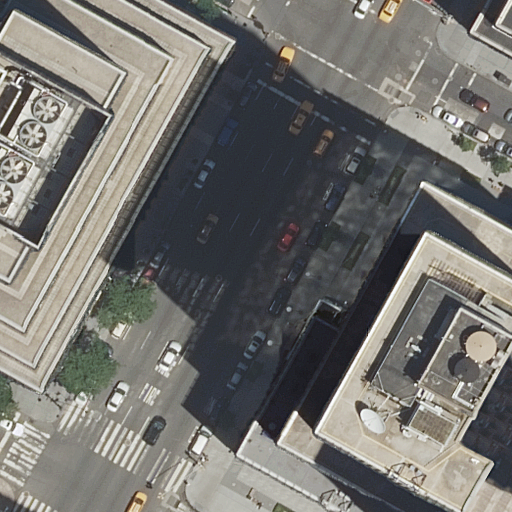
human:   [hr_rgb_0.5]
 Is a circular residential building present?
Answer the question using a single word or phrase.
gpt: no

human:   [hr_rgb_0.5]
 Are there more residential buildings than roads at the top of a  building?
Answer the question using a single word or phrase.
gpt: yes

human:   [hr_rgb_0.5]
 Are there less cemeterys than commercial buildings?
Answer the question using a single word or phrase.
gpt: yes

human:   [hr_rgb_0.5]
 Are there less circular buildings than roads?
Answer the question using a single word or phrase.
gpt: yes

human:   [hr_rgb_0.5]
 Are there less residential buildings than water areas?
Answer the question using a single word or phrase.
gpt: no

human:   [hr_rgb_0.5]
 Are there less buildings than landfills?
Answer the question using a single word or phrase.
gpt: no

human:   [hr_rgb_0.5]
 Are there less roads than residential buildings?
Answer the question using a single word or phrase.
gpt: no

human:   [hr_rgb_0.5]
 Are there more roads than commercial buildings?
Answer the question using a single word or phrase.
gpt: yes

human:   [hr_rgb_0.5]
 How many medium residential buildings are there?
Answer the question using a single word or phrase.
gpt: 0

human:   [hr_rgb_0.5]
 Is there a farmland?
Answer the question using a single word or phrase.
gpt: no

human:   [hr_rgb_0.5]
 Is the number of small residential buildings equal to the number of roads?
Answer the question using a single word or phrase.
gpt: no

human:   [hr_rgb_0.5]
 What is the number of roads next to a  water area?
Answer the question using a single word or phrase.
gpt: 0

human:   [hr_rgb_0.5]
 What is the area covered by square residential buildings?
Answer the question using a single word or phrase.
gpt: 0m2

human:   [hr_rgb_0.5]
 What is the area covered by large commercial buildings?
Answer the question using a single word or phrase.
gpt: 2267m2

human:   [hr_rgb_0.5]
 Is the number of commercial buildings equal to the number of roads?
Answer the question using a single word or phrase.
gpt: no

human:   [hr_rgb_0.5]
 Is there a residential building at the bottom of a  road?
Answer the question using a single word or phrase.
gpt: yes

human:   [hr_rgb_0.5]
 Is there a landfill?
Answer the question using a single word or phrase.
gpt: no

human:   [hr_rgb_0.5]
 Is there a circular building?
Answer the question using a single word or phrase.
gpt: no

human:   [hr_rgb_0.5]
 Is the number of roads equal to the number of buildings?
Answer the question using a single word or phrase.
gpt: no

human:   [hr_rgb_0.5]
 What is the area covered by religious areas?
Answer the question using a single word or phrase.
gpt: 0m2

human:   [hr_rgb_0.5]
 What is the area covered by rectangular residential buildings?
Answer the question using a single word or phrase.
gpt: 135m2

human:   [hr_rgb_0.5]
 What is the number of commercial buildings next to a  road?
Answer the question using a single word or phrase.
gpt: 1

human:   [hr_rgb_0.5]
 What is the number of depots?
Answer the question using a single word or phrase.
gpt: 0

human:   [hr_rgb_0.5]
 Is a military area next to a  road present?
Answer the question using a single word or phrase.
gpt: no

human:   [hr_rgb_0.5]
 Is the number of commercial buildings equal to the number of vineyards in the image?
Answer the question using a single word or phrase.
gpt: no

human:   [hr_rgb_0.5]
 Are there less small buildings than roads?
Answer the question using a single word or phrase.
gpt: yes

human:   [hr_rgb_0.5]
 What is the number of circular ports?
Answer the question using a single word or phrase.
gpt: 0

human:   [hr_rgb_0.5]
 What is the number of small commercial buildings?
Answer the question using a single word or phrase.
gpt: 0

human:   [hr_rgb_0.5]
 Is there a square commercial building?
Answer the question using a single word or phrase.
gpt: no

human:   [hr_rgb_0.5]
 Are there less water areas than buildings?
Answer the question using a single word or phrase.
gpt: yes

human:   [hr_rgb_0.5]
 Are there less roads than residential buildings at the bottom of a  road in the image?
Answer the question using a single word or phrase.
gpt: no

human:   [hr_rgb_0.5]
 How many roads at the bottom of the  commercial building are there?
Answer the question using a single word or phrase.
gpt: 2

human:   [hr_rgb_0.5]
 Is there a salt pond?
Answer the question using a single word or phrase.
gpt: no

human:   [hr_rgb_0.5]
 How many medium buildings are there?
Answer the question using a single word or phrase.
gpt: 0

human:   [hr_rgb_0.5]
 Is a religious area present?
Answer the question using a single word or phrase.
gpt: no

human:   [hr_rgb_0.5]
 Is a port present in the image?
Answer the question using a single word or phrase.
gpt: no